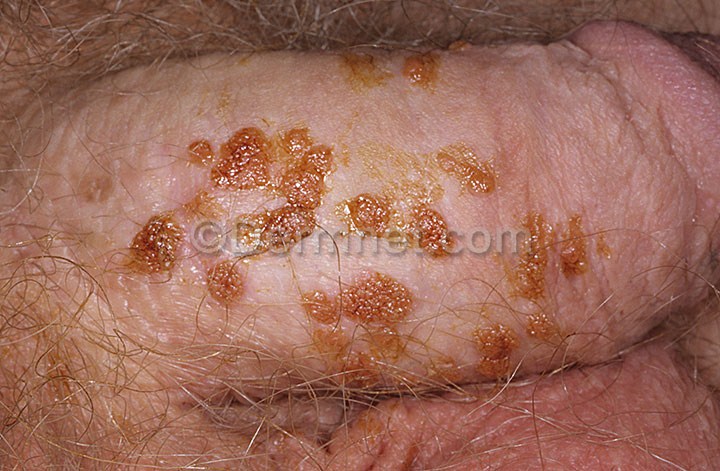
Disease: Herpes HPV and other STDs Photos